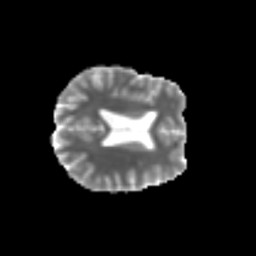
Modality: MD
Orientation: axial
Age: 40
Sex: female
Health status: ill
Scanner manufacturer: siemens
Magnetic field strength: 3 T
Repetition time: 8.7 s
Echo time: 0.11 s